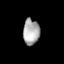
Tissue: skin
Cell type: Epithelial cells
Senescence score: 0.2179
Nuclear area (px): 416
Mean DAPI intensity: 171.757